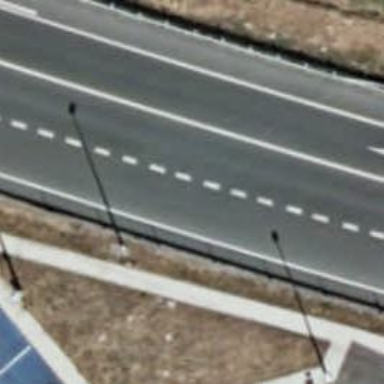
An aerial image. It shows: Asphalt trunk highway.